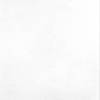
Label: dusty